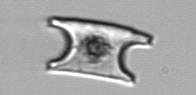
Label: Eucampia